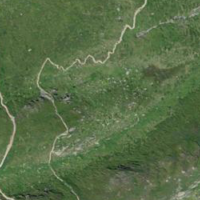
EUNIS habitat code: 26
Species observed at this site:
Campanula barbata